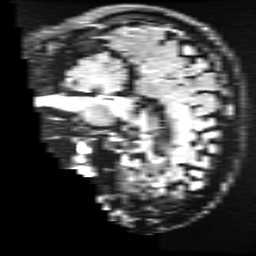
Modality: FLAIR
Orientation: sagittal
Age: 47
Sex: male
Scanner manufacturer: ge
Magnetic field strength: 3 T
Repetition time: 11 s
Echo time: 0.1497 s